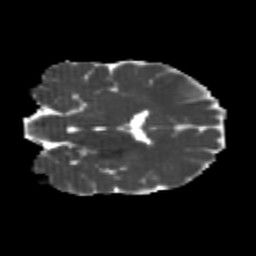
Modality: MD
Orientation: coronal
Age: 24
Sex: male
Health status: healthy
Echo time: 0.074 s